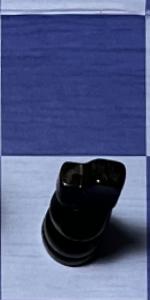
Label: Knight_Black